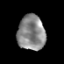
Tissue: prostate
Cell type: Epithelial cells
Senescence score: 0.315
Nuclear area (px): 947
Mean DAPI intensity: 136.667